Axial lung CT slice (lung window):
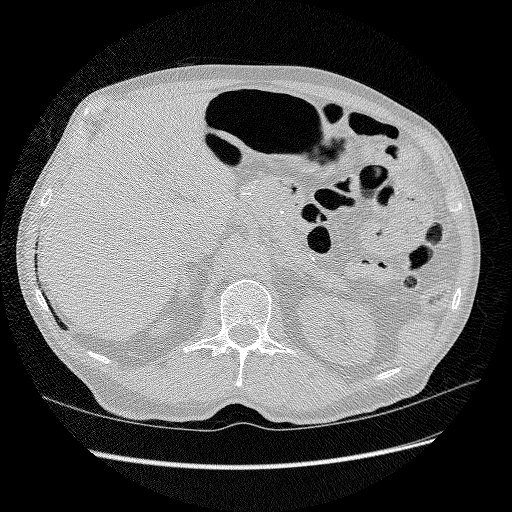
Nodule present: no